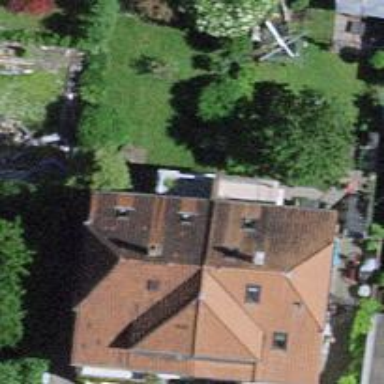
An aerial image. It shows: Terrace building.